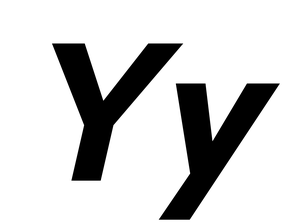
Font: InstrumentSans-Italic_Bold_Italic